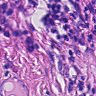
Metastatic tissue present: no